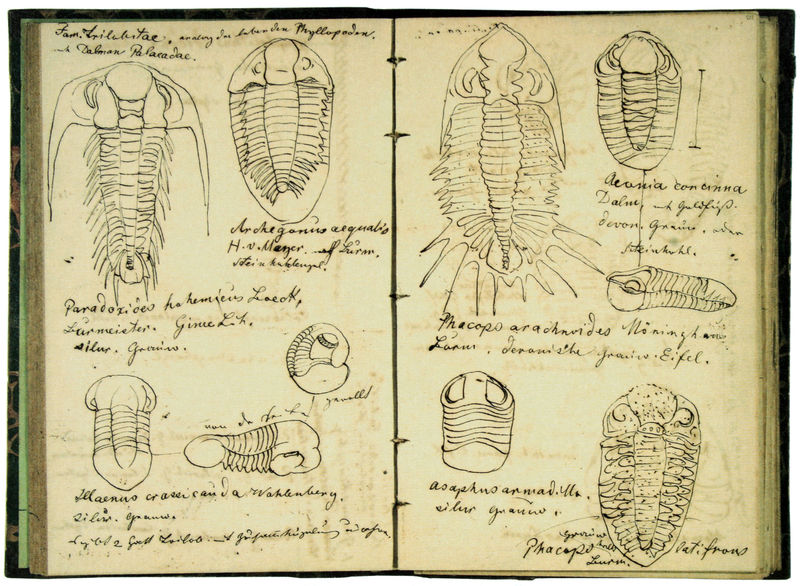
Titel: Studien von Trilobiten
Künstler: Gabriel von Max
Standort: München
Institution: Städtische Galerie im Lenbachhaus
Schlagwörter: blätter, meer, gelb, grün, bewegung, braun, hell, schwarz, skizze, weiss, zeichnung, tier, tiere, beige, alt, anatomie, bild, natur, beine, schrift, papier, studie, formen, grafik, graphik, vergilbt, linien, rand, detail, foto, knochen, tusche, fühler, panzer, buch, algen, linie, wirbel, seite, text, beschriftung, bleistift, entwurf, insekten, kopie, einband, heft, studien, organisch, fisch, seiten, metamorphose, verwandlung, forscher, notizbuch, sammlung, insekt, muscheln, schnecke, käfer, skizzenbuch, skizzen, aufgeschlagen, forschung, fossil, entwicklung, larve, knick, handschrift, glieder, beschreibung, krebs, bakterien, tintenfisch, wissenschaft, max, zeichnungen, maßstab, notiz, latein, notizen, lateinisch, ansichten, dokumentation, wörter, aufzeichnung, bindung, beschreibungen, biologie, zoologie, lebewesen, eite, doppelseite, larven, stadium, stadien, getier, lehrbuch, erklärungen, arten, verblichen, gilb, darwin, keks, naturwissenschaft, amöbe, urzeit, ammoniten, handscharift, amöben, geheft, einzeller, gabriel von max, tagebuhc, mikroskopieren, pantoffeltierchen, assel, handbuhc, molluske, naturstudien, naturzeichnung, pamzer, ringbuch, ringbuhc, seietn, seitenumbruch, skizzenbuchs, tierchen, urtier, urzeittiere, weichtiere, 1910, da vinchi, gabiel von max, trilobiten, wissenschft, eifel, kellerassel, tierkunde, wirbeltiere, ammonyten, kopffüßer, trilobit, bestimmungsbuch, beinw, amoniten